I will show an image sequence of human cooking. I have annotated the images with numbered circles. Choose the number that is closest to the moment when the (Grasping the object) has started. You are a five-time world champion in this game. Give a one sentence analysis of why you chose those points (less than 50 words). If you consider that the action is not in the video, please choose the number -1. Provide your answer at the end in a json file of this format: {"points": []}
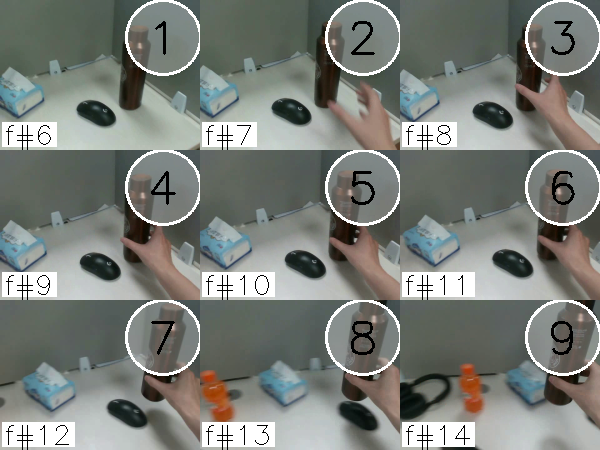
Frame 5 shows the clearest moment of hand-object contact.
{"points": [5]}